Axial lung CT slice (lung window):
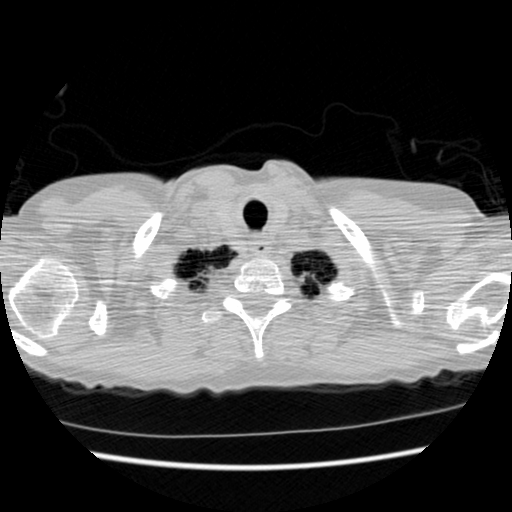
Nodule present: no